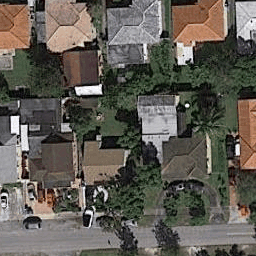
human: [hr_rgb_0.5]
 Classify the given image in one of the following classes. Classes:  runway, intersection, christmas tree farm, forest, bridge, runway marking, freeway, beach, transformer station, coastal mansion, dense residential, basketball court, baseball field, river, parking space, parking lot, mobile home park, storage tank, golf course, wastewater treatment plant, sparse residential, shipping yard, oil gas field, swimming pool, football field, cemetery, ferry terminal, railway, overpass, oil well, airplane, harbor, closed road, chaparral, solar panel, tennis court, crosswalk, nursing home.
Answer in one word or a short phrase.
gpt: dense residential